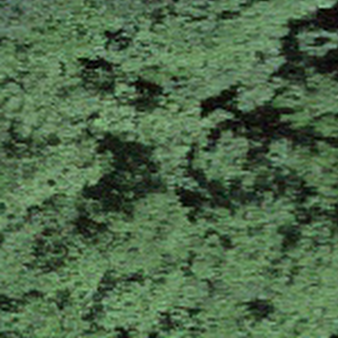
Label: other